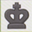
Piece: bK